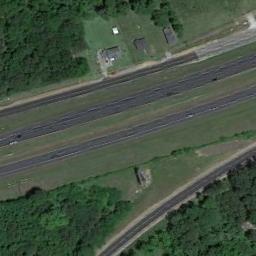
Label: freeway